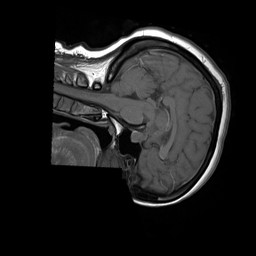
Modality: T1w
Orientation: sagittal
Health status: ill
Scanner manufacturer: siemens
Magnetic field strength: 1.5 T
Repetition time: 0.417 s
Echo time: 0.0099 s